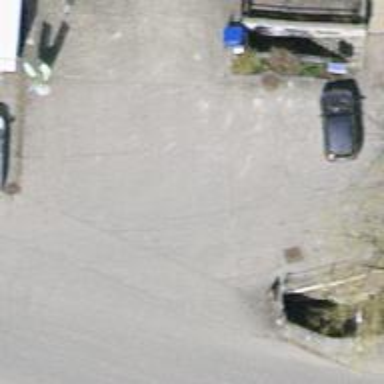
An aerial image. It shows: Concrete driveway designated as service road.